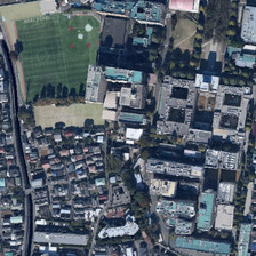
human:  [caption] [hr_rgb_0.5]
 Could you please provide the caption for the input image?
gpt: The school has a green football field

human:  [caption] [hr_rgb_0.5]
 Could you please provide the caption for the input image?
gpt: The school has a green football field.

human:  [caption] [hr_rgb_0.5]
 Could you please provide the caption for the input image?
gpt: There's a green soccer field in the school.

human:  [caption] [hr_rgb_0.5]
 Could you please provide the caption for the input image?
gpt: There is a green football field in the school.

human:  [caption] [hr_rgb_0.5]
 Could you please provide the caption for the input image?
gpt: There's a green football field at school.